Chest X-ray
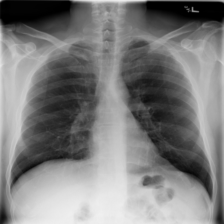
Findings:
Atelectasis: negative
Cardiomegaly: negative
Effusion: negative
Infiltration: negative
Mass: negative
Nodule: negative
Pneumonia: negative
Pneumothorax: negative
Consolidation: negative
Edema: negative
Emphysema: negative
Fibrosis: negative
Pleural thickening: negative
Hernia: negative